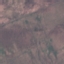
Land use / land cover: HerbaceousVegetation